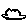
Label: cloud